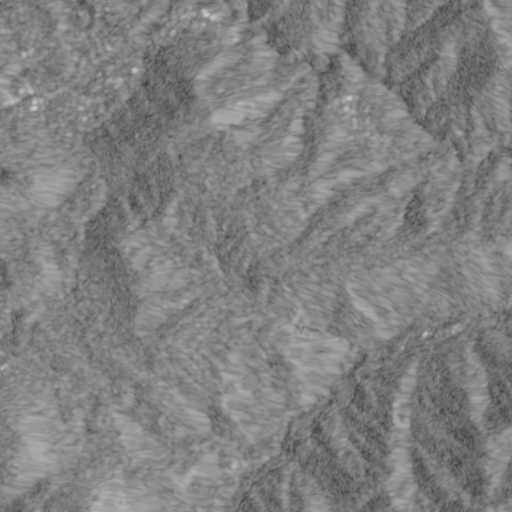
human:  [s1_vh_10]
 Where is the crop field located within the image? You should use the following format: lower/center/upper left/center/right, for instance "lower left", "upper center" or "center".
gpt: The crop field is located in the upper right of the image.
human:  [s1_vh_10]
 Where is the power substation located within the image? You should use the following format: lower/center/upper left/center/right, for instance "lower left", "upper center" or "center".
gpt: The power substation is located in the lower center of the image.
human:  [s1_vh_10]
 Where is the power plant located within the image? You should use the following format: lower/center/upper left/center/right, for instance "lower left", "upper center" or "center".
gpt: There is no power plant in the image.

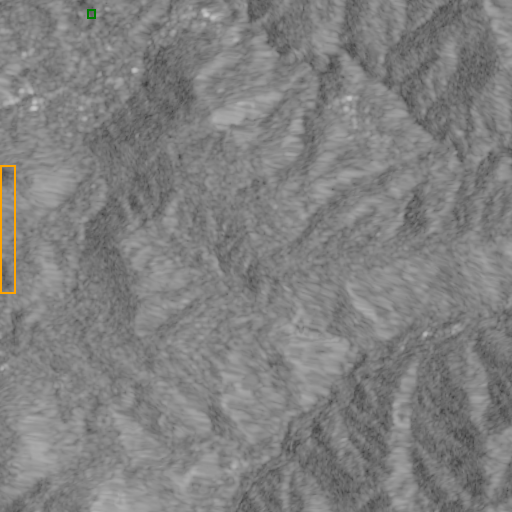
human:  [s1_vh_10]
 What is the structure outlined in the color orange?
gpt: The structure outlined in orange is a park.
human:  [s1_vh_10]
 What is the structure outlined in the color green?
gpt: The structure outlined in green is a parking lot.
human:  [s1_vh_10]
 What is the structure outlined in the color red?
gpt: There is no red outline.